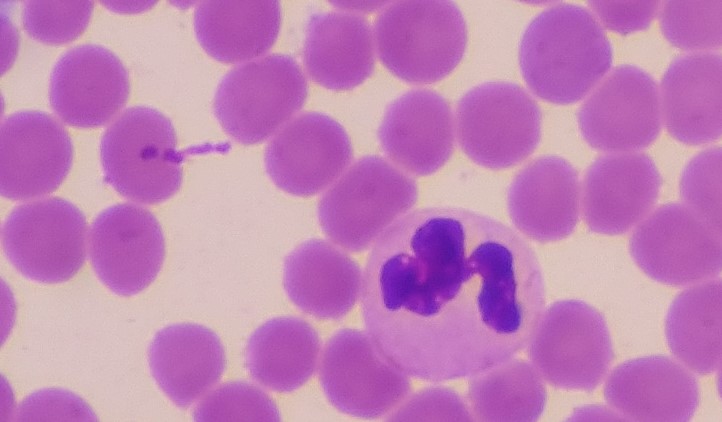
White blood cell type: Neutrophil